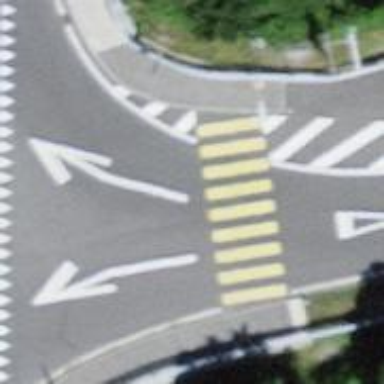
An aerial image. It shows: Zebra crossing on the road.